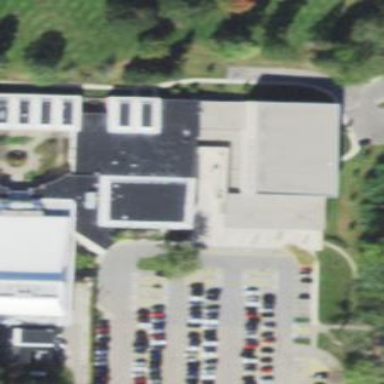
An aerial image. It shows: College building with theatre inside.